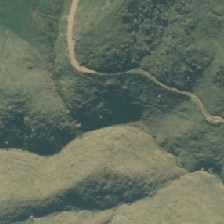
Land cover: grose_broom